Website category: auto
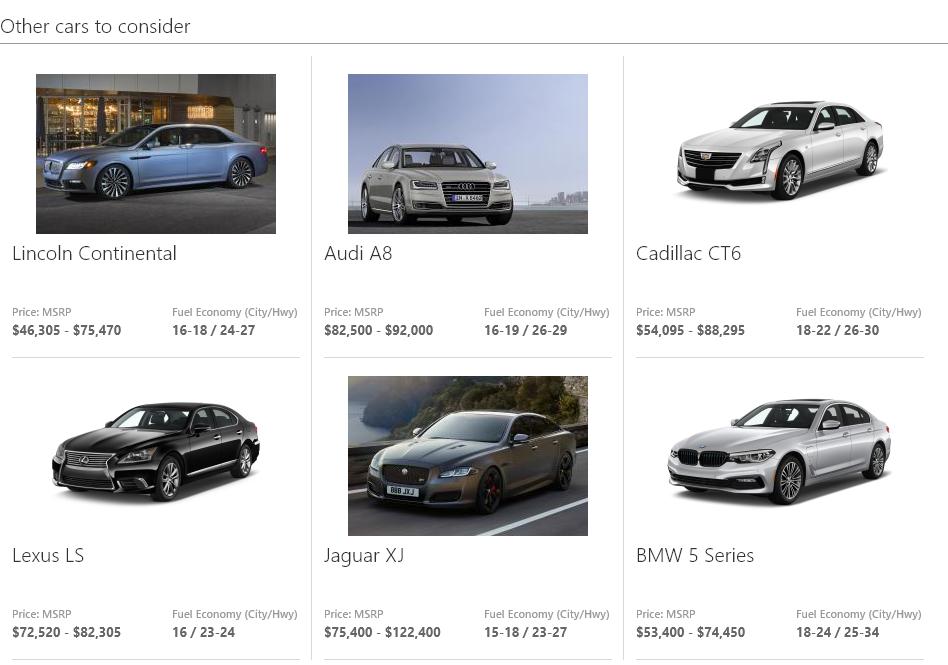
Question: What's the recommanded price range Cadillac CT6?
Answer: $54,095 - $88,295

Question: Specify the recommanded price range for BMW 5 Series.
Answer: $53,400 - $74,450

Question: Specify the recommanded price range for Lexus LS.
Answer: $72,520 - $82,305

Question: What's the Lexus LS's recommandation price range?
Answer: $72,520 - $82,305

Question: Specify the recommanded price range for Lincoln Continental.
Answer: $46,305 - $75,470

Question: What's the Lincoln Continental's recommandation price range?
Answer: $46,305 - $75,470

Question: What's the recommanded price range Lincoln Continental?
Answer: $46,305 - $75,470

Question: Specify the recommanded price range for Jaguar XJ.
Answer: $75,400 - $122,400

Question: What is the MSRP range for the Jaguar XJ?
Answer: $75,400 - $122,400

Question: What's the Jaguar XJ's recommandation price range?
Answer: $75,400 - $122,400

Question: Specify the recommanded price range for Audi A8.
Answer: $82,500 - $92,000

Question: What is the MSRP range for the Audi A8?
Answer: $82,500 - $92,000

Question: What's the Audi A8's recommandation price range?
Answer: $82,500 - $92,000

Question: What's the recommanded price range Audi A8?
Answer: $82,500 - $92,000

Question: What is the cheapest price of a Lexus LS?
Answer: $72,520

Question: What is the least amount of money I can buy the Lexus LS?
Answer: $72,520

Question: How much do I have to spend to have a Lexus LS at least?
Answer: $72,520

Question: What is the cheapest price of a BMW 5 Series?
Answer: $53,400

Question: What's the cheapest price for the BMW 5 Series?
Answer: $53,400

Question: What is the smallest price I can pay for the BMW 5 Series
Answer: $53,400

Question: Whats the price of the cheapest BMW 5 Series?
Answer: $53,400

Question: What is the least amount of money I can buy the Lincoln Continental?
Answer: $46,305

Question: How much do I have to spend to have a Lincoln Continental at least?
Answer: $46,305

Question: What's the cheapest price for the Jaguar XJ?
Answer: $75,400

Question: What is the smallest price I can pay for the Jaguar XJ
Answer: $75,400

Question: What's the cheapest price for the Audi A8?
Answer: $82,500

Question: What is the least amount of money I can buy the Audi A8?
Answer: $82,500

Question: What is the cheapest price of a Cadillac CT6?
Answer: $54,095

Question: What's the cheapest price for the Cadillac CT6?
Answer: $54,095

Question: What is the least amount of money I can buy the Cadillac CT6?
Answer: $54,095

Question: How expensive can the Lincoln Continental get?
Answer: $75,470

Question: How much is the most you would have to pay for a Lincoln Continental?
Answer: $75,470

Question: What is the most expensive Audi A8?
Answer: $92,000

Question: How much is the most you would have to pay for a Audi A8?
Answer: $92,000

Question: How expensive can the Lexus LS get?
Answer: $82,305

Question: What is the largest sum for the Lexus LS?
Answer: $82,305

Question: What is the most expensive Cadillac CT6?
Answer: $88,295

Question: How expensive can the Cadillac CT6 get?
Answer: $88,295

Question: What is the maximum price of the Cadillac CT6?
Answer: $88,295

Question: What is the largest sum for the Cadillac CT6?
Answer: $88,295

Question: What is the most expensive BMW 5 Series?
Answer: $74,450

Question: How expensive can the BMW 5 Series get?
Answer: $74,450

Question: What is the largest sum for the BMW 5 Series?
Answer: $74,450

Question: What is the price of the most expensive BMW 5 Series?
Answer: $74,450

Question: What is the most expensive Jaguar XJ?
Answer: $122,400

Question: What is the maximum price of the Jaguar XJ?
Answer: $122,400

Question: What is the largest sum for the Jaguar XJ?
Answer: $122,400

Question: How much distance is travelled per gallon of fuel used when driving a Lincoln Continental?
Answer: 16-18 / 24-27

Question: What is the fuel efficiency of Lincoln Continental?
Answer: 16-18 / 24-27

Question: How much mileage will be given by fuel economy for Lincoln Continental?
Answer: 16-18 / 24-27

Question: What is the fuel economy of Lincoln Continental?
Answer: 16-18 / 24-27

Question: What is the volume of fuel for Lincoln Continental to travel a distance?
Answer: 16-18 / 24-27

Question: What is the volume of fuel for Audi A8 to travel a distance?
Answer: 16-19 / 26-29

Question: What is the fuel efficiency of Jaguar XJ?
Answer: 15-18 / 23-27

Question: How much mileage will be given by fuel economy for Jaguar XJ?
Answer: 15-18 / 23-27

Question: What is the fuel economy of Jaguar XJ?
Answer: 15-18 / 23-27

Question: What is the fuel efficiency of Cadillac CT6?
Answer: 18-22 / 26-30

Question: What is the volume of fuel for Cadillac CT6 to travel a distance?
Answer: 18-22 / 26-30

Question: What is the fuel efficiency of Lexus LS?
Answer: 16 / 23-24

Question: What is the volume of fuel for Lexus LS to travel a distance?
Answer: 16 / 23-24

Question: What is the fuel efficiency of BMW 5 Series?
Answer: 18-24 / 25-34

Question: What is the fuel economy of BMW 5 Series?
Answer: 18-24 / 25-34

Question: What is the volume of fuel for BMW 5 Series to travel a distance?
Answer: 18-24 / 25-34

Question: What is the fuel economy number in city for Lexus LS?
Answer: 16